Question: I am using Treegrid widget of smartgwt.
I want to copy selected(partial) tree structure(leaf node to root node) from existing Treegrid to other TreeGrid.
I got ID's of selctedPath like "4/135/1456" from TreeGrid and Name of selected leaf node.
TreeGrid requires dataUrl( xml ) How to pass data of selected(partial) tree structure to 2nd TreeGrid ?
Is there any API for this case ?

User can add different partial tree in 2nd TreeGrid.
How to set this data to 2nd TreeGrid ?
Any help or guidance in this matter would be appreciated.
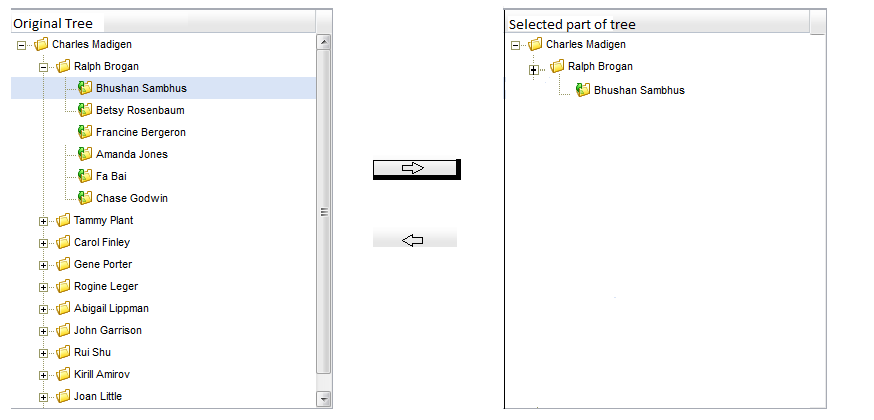
Answer: On your first TreeGrid use the getTree() methods to retrieve its underlying Tree object. There, use the available methods to retrieve an array of TreeNode objects for the required nodes you want to move over to the 2nd TreeGrid, e.g. getParents(TreeNode node), getDescendants(TreeNode node) etc. On the 2nd TreeGrid you can again call the getTree() and there use the add nodes methods, like the addList(TreeNode[] nodeList, TreeNode parent).